Question: I have a multirow data file with one column like this
'''
0.2
1.5
0.9
4.3
...
'''
When I set the xscale to log2, the xtics numbers are converted to logarithmic scale but the distance between xtics remain constant!
How can I fix that?
'''
plot "rd_percent_streaming.txt" using ($0+1):1 with impulses
'''

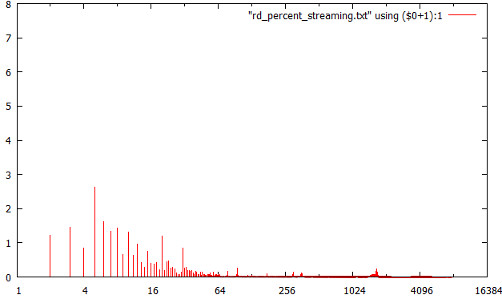
Answer: I couldn't get gnuplot to use "proper" minor tics ('set mxtics ...') with logscale of base 2. You can set those minor tics manually with e.g.
'''
set logscale x 2
set xrange [1:16384]
set for [i=0:14:2] xtics add (2**(i+1) 2, 3*2**i 2)
plot x
'''